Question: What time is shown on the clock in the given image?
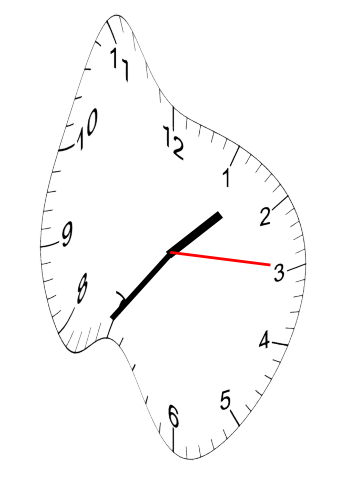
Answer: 01:36:15